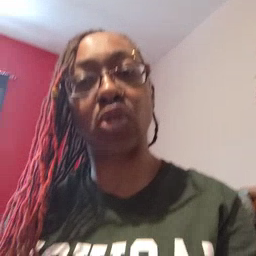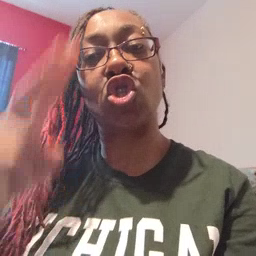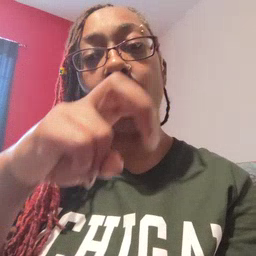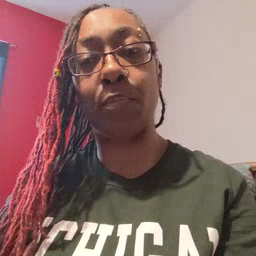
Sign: jump